Field crop: tomato
Growth stage: 2
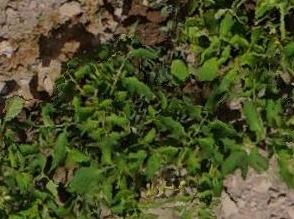
Species: tomato